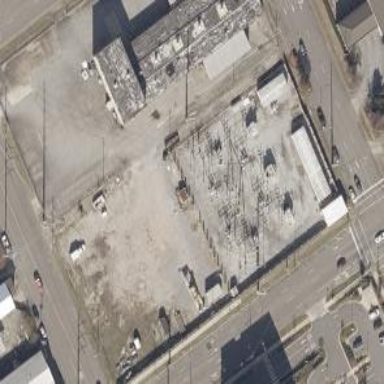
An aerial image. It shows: Switch for power supply.